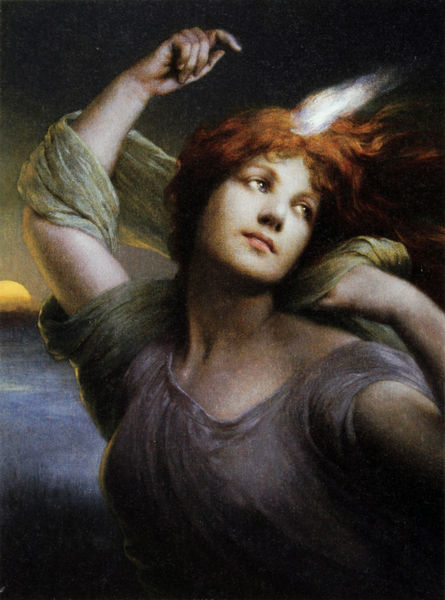
Titel: Irrlicht
Künstler: Gabriel von Max
Standort: Dresden
Institution: Gemäldegalerie Neue Meister, Staatliche Kunstsammlungen Dresden
Schlagwörter: blau, feder, gemälde, hand, haut, himmel, meer, schatten, wasser, weiß, wolken, fluss, gelb, grün, mädchen, ausschnitt, bewegung, braun, brust, busen, finger, frau, frisur, geste, haar, hintergrund, kleid, licht, mund, nacht, nase, stirn, blick, rot, schal, schleier, tuch, hemd, jung, arm, arme, augen, falten, gesicht, inkarnat, hals, portrait, porträt, öl, wind, sonne, haare, tanzen, dekoltee, lippen, locke, rosa, schulter, schön, engel, bewegt, schwung, lächeln, brüste, lila, sonnenuntergang, violett, wehen, weiblich, detail, brauen, pupillen, aufgang, wange, oben, rothaarig, mond, flamme, inkarant, mundwinkel, seite, gestik, allegorie, nasenlöcher, sehnsucht, fließend, weich, sturm und drang, umwenden, schaal, träumerisch, nahsichtig, recht, mase, rotharig, bewegend